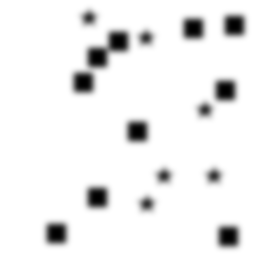
Squares: 10
Triangles: 0
Stars: 6
Total shapes: 16